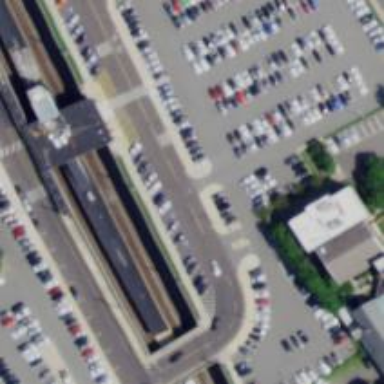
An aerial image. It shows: Platform with shelter for public transport. It is railway platform.